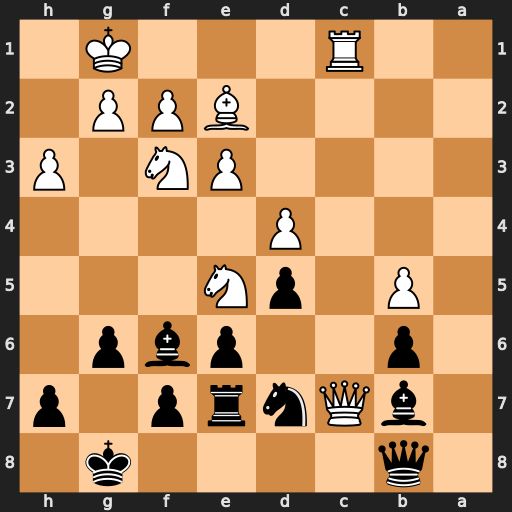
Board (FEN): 1q4k1/1bQnrp1p/1p2pbp1/1P1pN3/3P4/4PN1P/4BPP1/2R3K1
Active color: b
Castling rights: -
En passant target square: -
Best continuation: Qxc7 Rxc7 Nxe5 dxe5 Rxc7